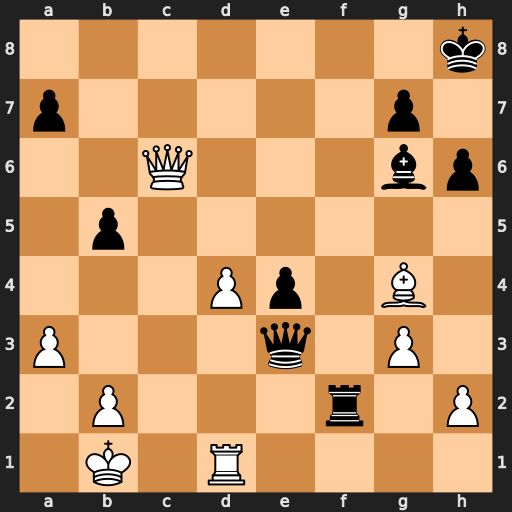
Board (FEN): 7k/p5p1/2Q3bp/1p6/3Pp1B1/P3q1P1/1P3r1P/1K1R4
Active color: w
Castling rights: -
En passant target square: -
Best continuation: Qxg6 Qb3 Qe8+